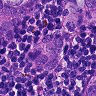
Metastatic tissue present: yes